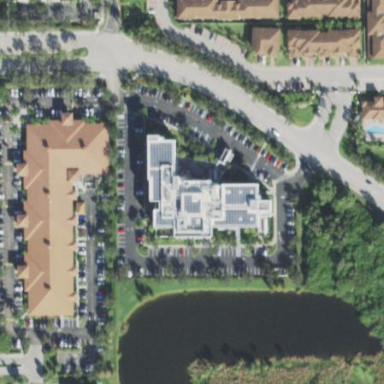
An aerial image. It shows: Hospital providing healthcare services.